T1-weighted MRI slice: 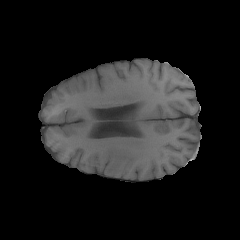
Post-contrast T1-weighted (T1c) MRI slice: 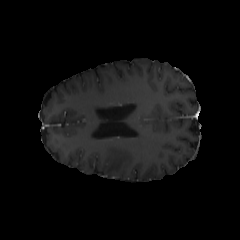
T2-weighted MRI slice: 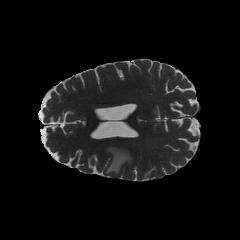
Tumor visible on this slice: yes